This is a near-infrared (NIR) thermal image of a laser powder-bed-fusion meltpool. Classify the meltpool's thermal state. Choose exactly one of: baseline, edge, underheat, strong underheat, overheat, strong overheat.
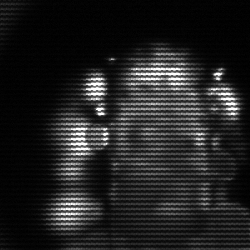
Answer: strong underheat